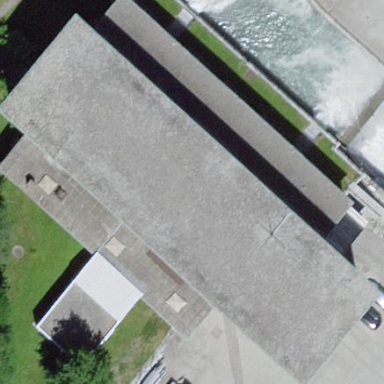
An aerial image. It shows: Hydro power generator.